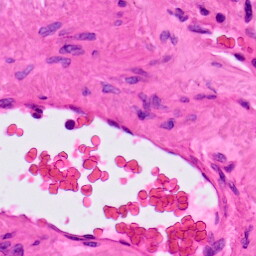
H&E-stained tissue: Lung